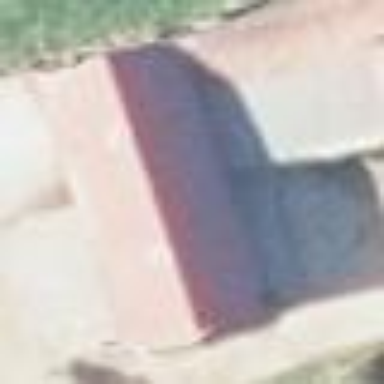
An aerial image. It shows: Stable building.